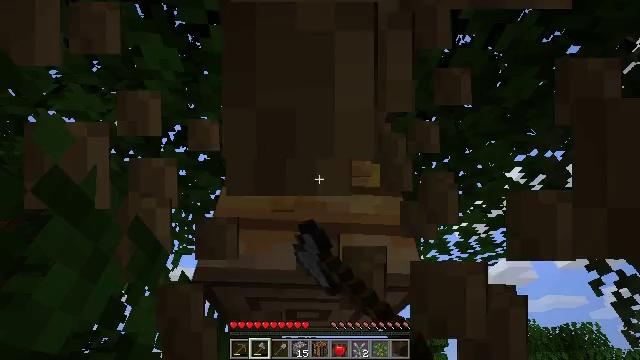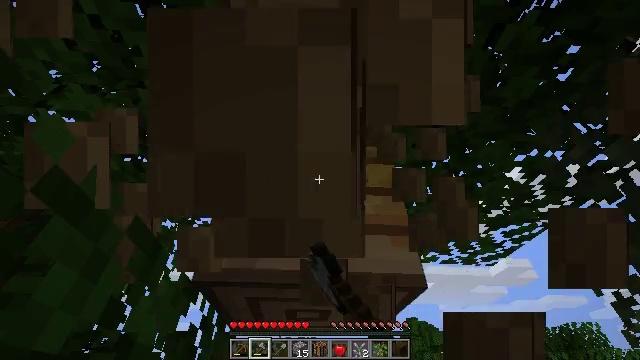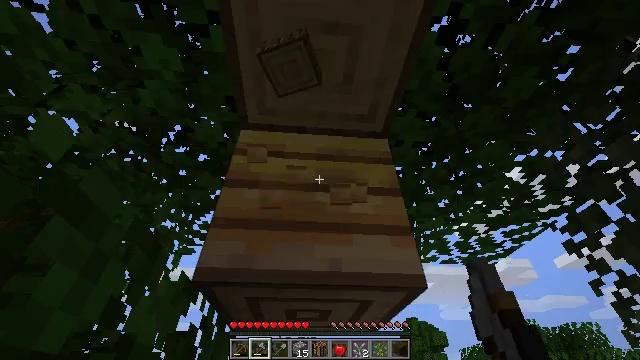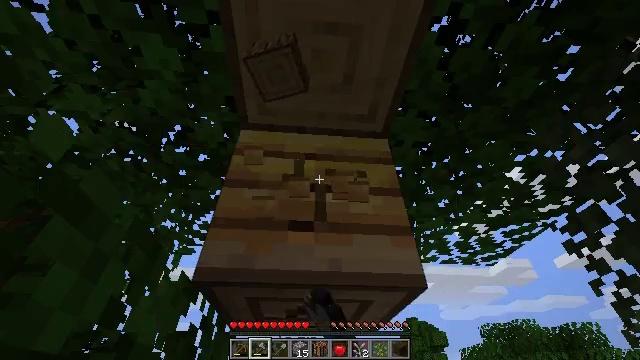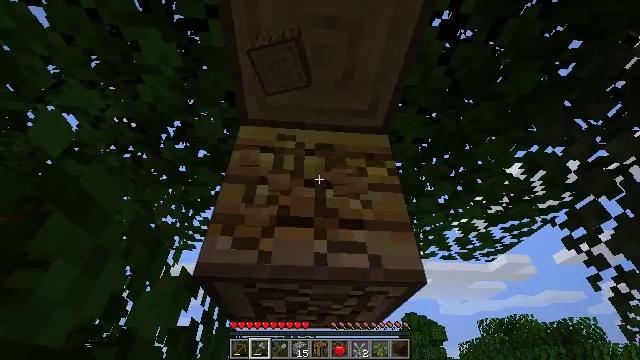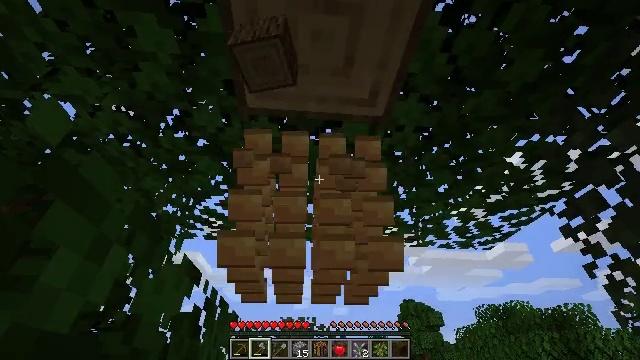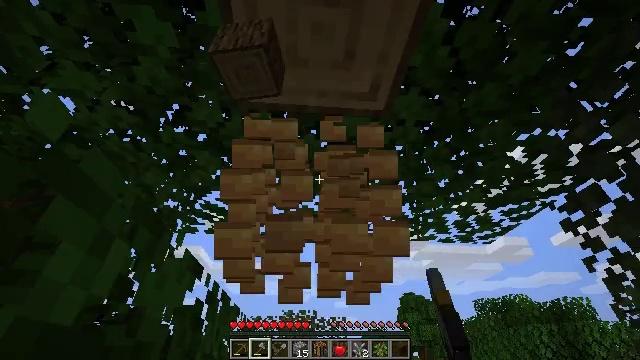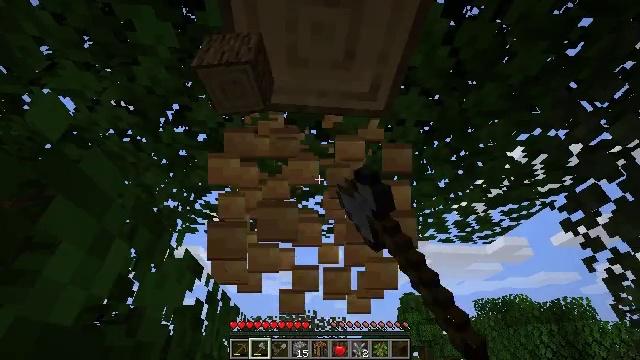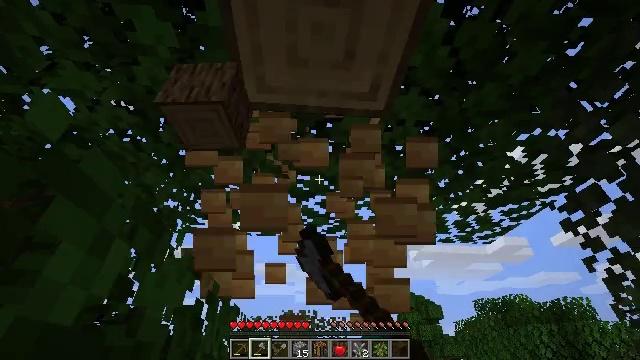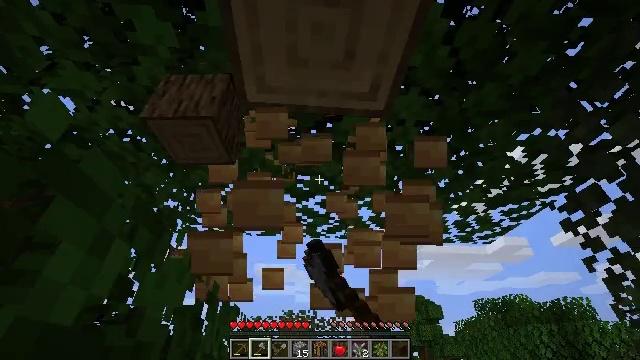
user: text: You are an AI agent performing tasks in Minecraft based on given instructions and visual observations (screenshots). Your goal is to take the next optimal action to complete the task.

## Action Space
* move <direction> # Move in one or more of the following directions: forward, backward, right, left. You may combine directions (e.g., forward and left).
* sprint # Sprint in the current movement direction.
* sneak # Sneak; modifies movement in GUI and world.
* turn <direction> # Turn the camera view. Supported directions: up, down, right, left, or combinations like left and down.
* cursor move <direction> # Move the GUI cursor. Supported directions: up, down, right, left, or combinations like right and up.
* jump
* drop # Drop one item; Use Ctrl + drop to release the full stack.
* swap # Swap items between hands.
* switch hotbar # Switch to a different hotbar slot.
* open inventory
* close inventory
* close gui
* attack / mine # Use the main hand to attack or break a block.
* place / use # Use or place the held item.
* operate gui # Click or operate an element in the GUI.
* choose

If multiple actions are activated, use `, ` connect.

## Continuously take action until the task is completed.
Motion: motion action
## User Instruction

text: Obtain a bee nest using a tool.
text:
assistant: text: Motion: attack / mine
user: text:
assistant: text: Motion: attack / mine
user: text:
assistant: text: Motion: attack / mine
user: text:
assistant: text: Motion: attack / mine
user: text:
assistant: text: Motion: turn down, attack / mine
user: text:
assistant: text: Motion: turn down, attack / mine
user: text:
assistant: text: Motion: attack / mine
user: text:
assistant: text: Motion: attack / mine
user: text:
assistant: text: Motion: attack / mine
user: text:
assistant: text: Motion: attack / mine